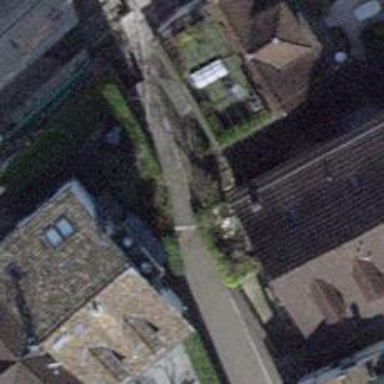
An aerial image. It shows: Bollard.